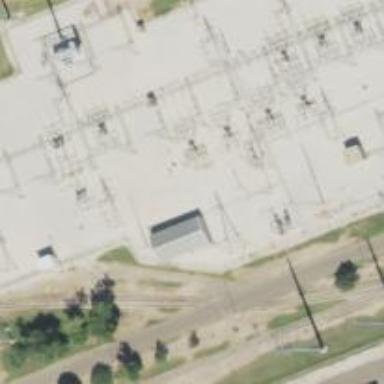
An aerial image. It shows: Switch used for power control.